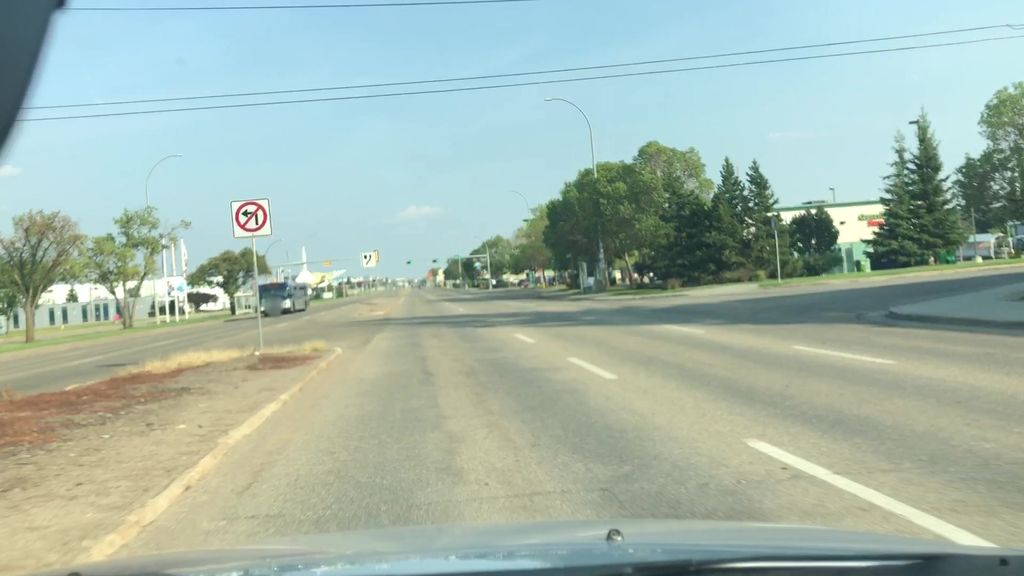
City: edmonton